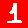
Digit: 1